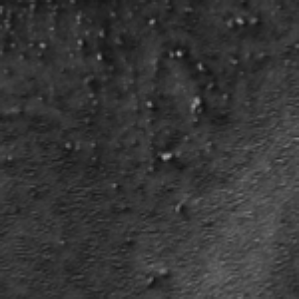
Label: frost